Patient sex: M
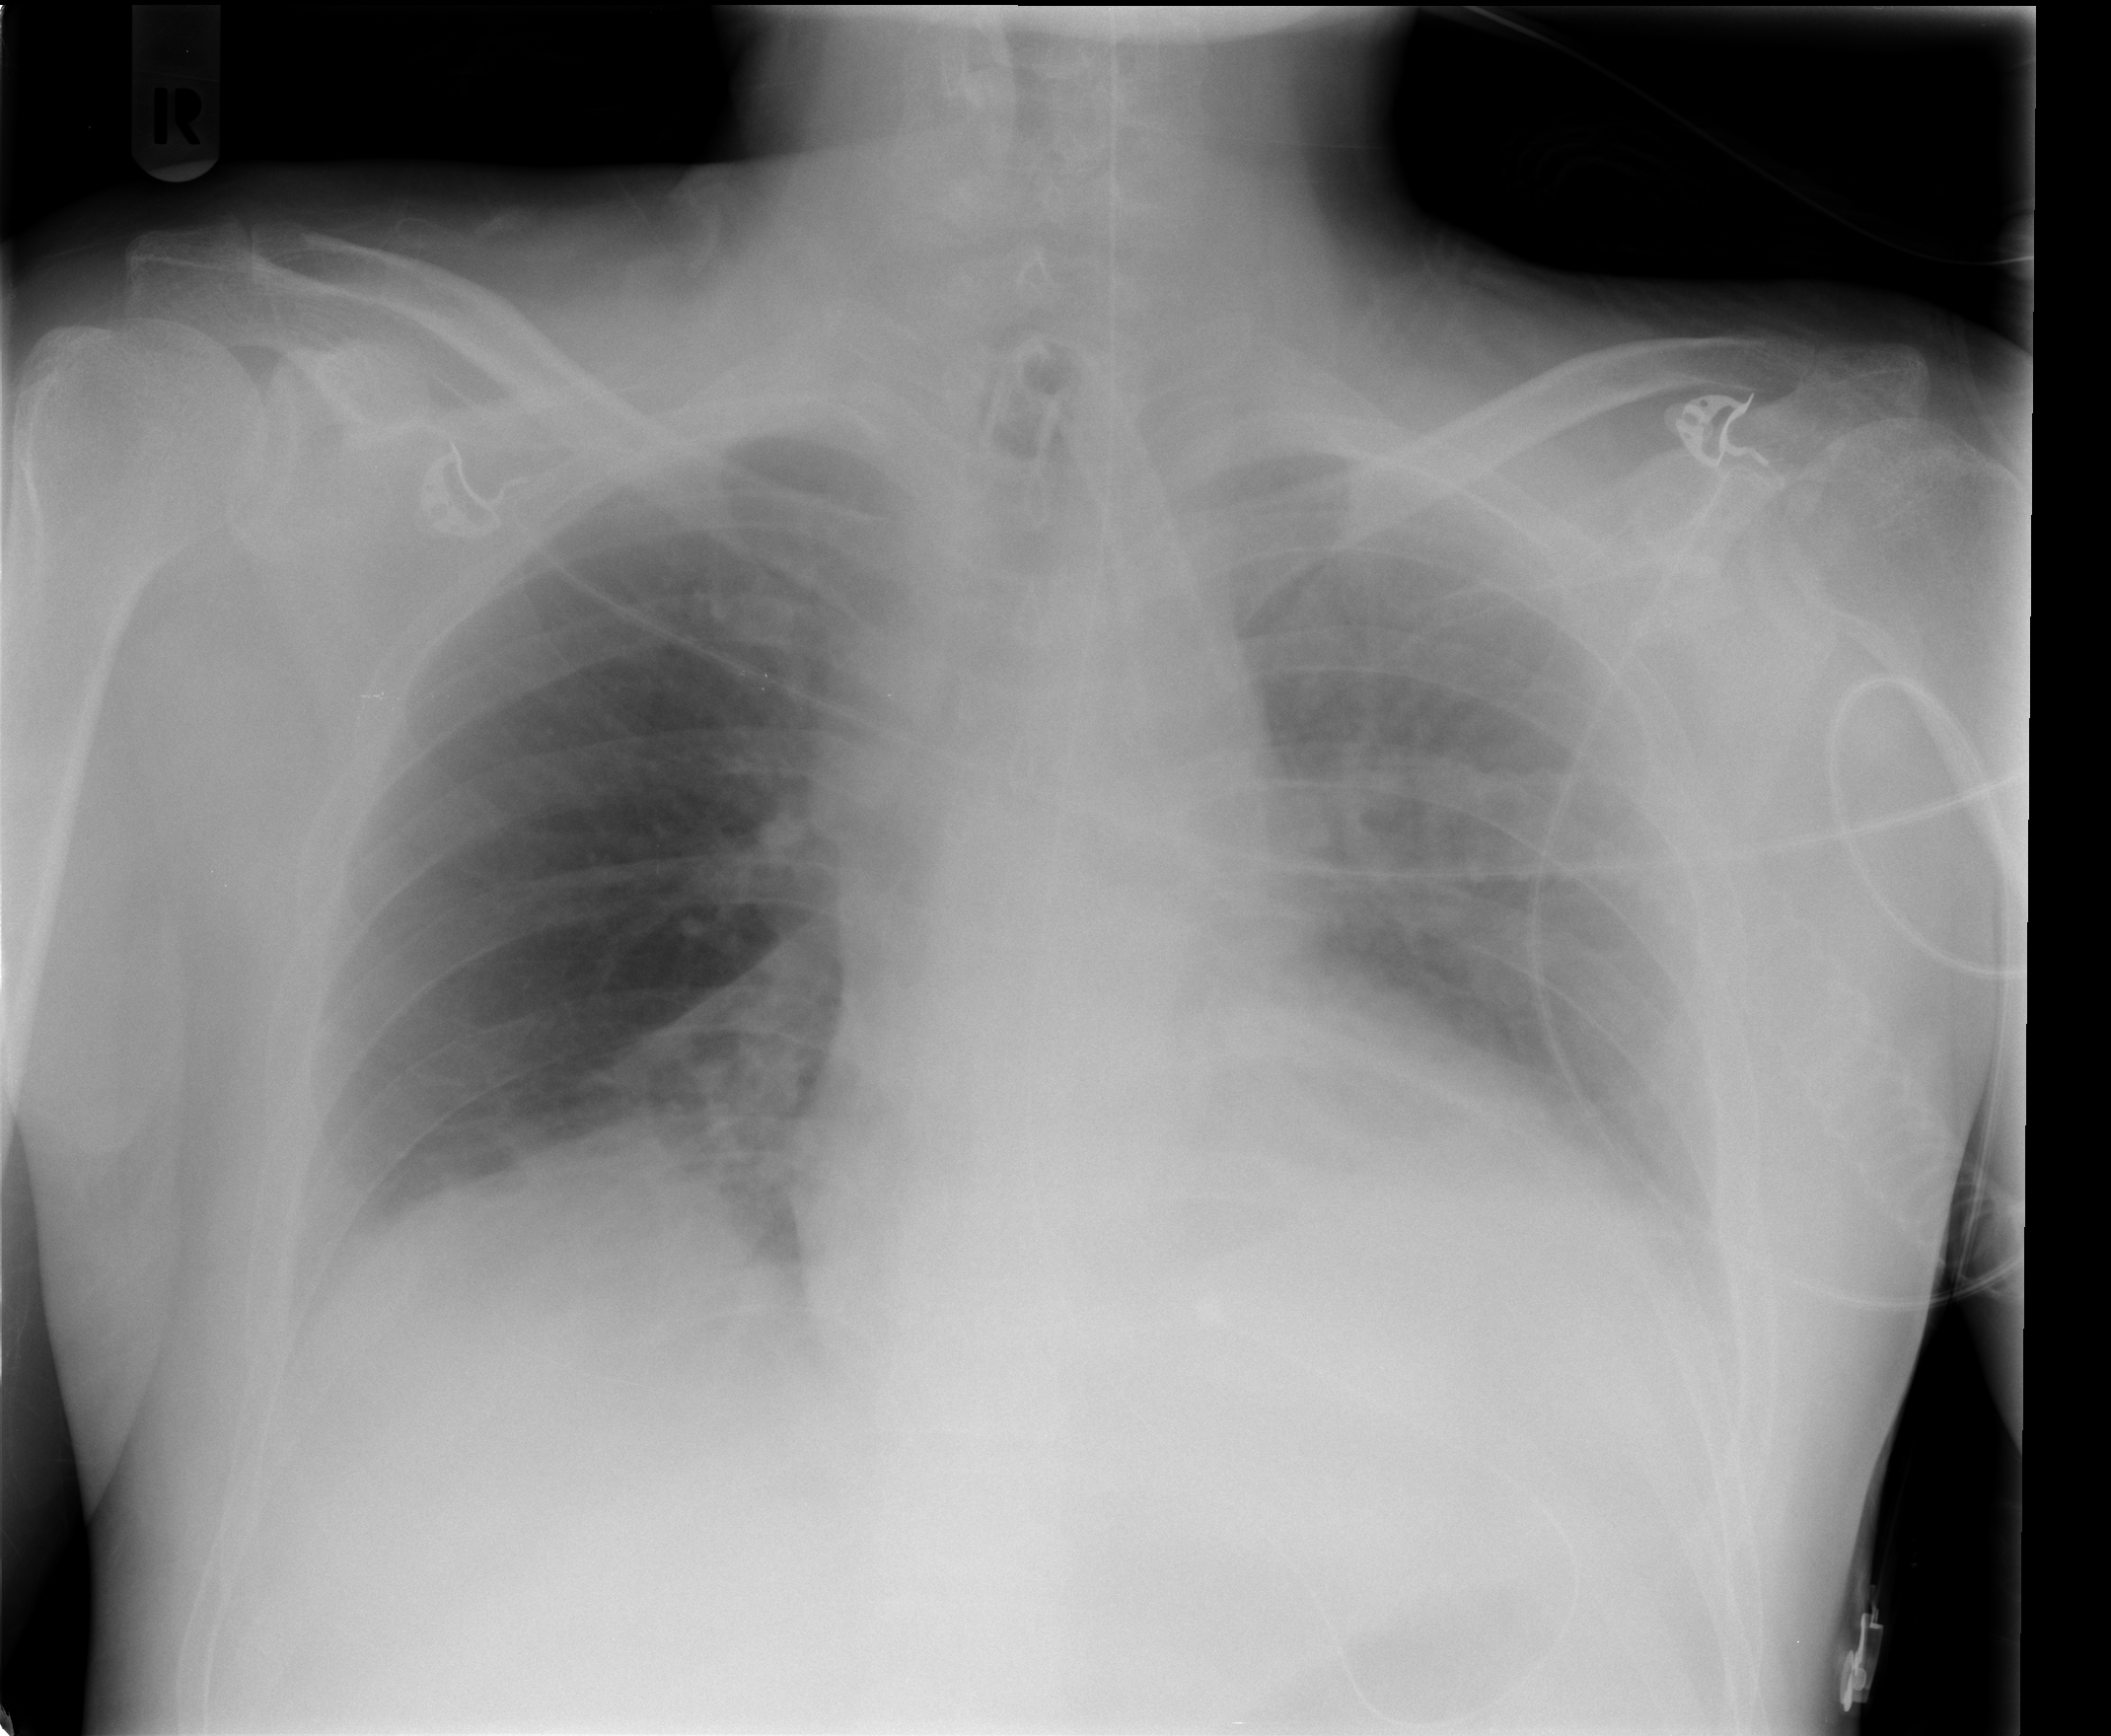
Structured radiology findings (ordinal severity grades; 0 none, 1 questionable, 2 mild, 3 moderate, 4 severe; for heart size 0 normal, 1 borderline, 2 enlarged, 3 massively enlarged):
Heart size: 1
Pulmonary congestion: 0
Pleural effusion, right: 1
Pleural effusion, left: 2
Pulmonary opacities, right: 2
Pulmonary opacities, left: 2
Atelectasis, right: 2
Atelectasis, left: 2